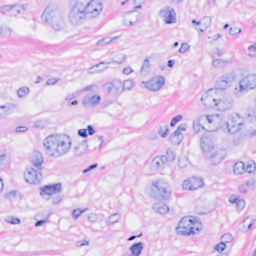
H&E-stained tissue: Breast